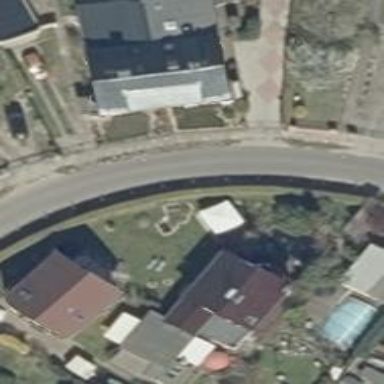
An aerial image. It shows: Residential road with separate asphalt sidewalk.